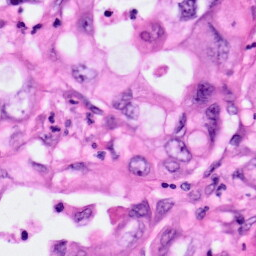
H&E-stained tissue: Pancreatic